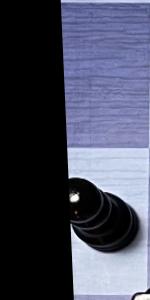
Label: Pawn_Black